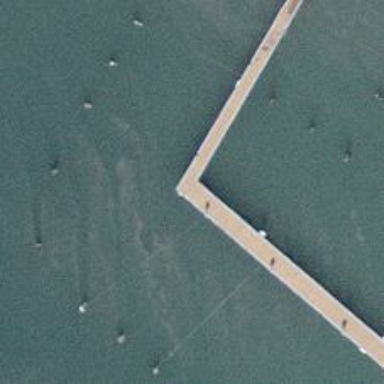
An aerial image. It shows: Man-made pier.